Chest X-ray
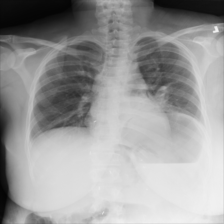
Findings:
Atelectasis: positive
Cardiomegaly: negative
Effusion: negative
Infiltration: positive
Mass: negative
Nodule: negative
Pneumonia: negative
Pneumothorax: negative
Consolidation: negative
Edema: negative
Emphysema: negative
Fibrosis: negative
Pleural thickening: negative
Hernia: negative